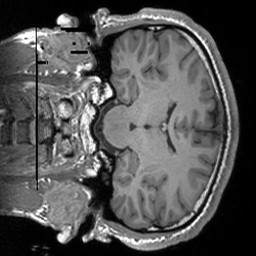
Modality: T1w
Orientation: coronal
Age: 20
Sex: male
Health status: healthy
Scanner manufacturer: siemens
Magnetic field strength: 3 T
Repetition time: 1.9 s
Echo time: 0.00252 s